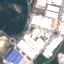
Land use / land cover: Industrial